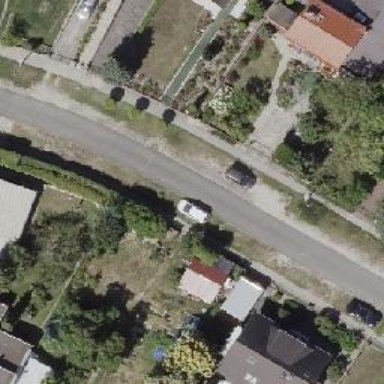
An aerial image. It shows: Sidewalk along the footway.